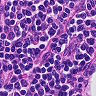
Metastatic tissue present: no